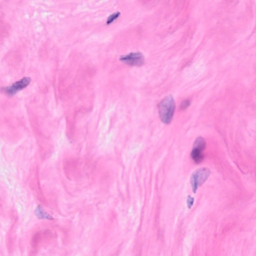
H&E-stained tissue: Breast